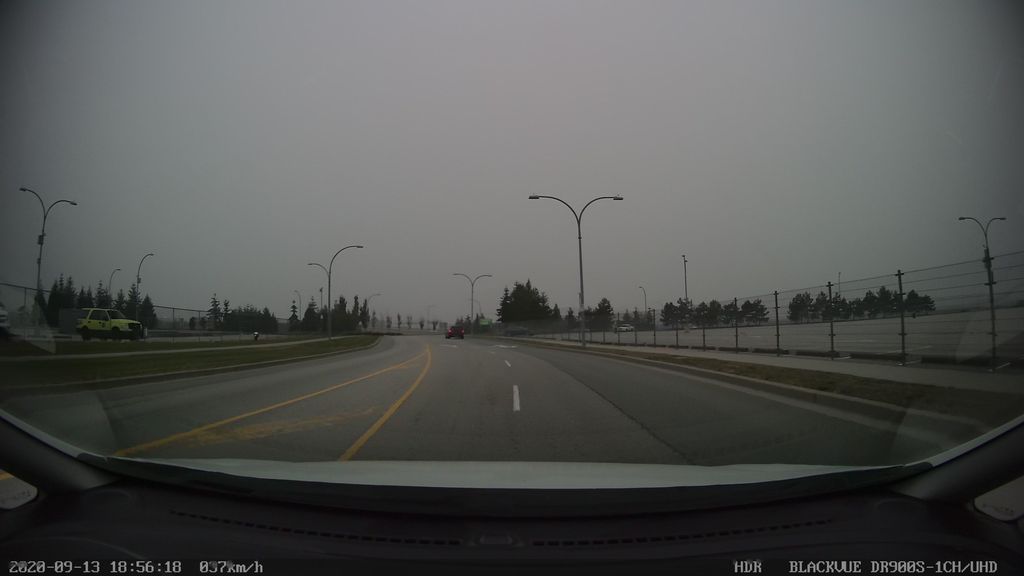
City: vancouver